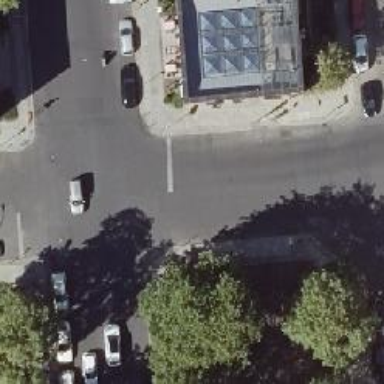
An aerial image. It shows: Unmarked crossing on asphalt footway.